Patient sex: M
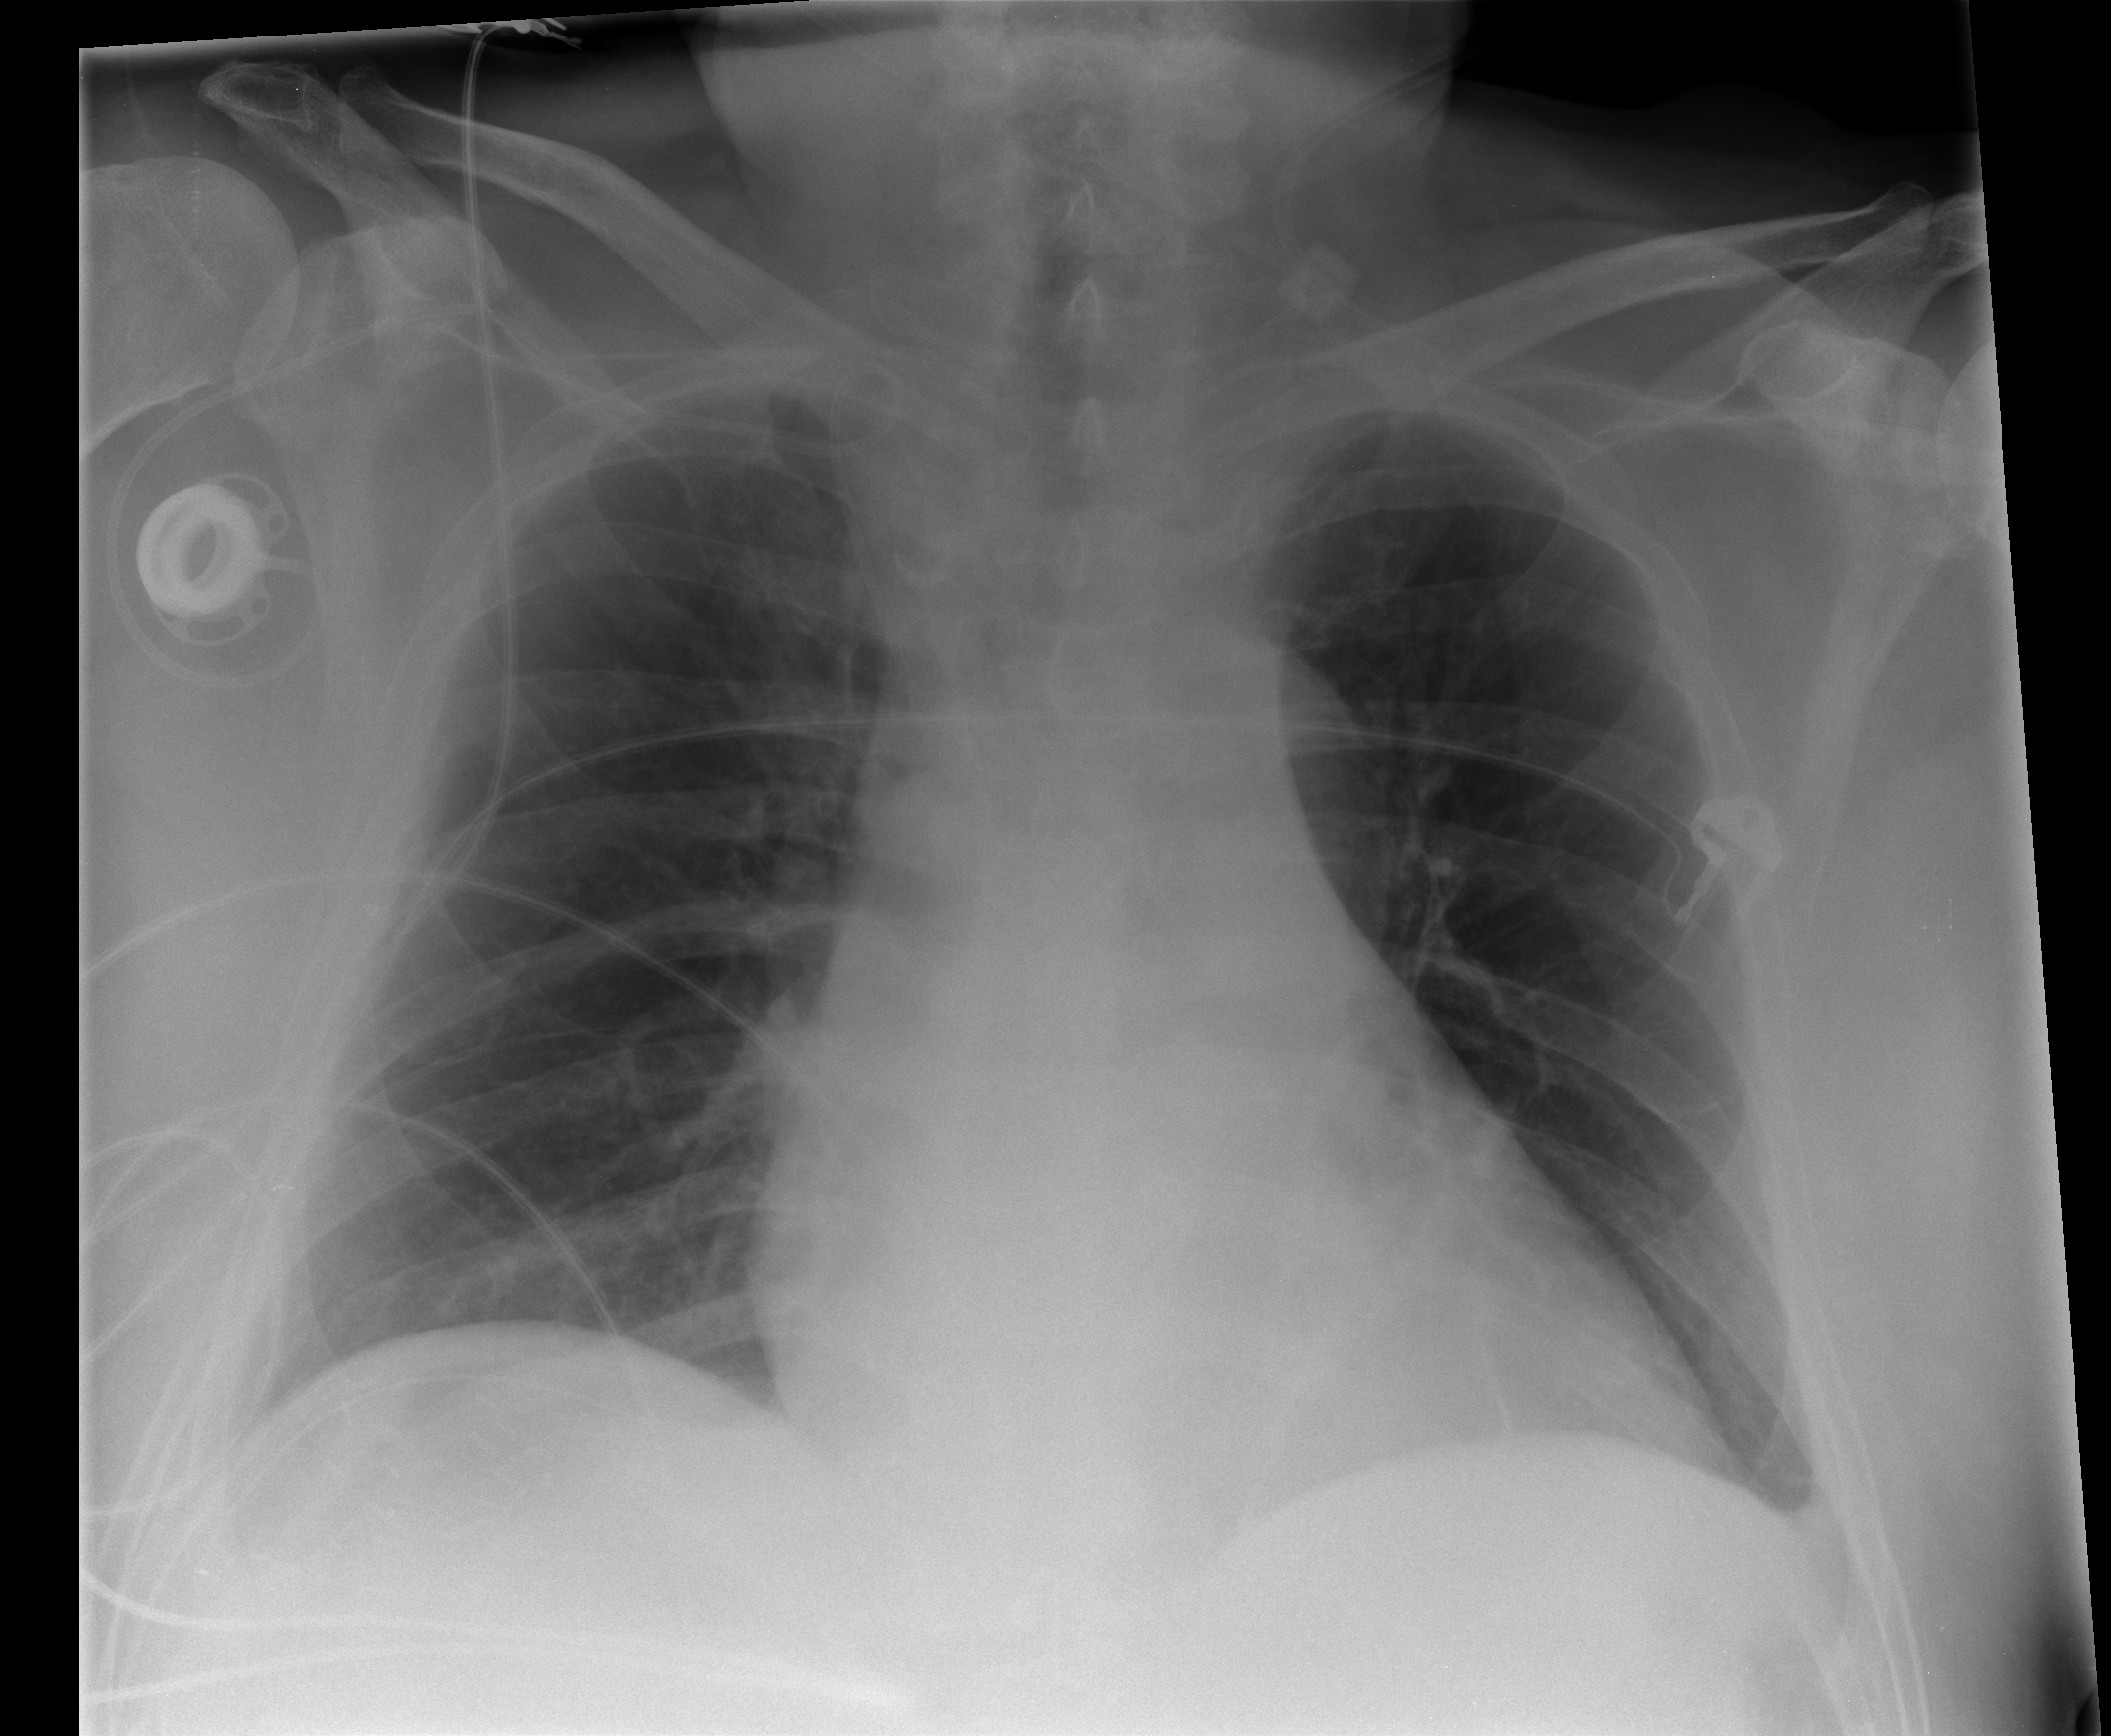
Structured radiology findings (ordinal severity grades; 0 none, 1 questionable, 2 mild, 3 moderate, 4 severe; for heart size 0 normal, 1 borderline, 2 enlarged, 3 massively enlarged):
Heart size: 0
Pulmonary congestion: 0
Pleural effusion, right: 0
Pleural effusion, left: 1
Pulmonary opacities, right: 0
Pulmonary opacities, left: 0
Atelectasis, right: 1
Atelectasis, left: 1